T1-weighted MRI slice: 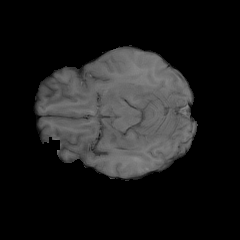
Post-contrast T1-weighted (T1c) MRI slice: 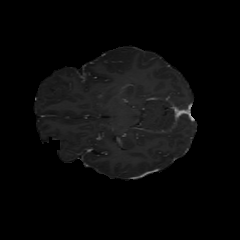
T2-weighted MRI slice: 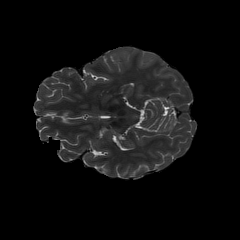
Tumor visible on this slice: no